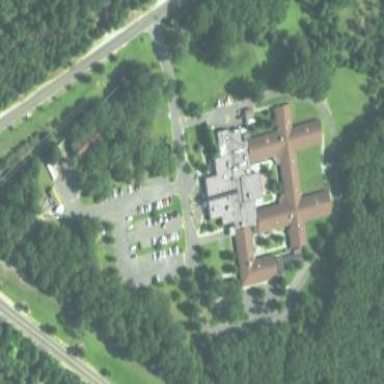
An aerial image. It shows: Nursing home.